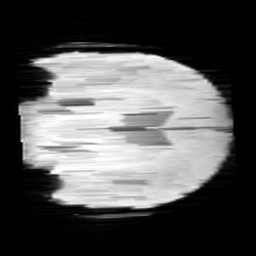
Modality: minIP
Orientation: coronal
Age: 12
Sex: female
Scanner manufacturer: siemens
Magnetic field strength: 3 T
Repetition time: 0.027 s
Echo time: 0.02 s